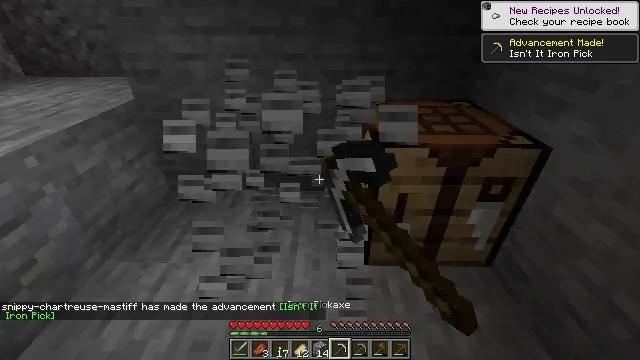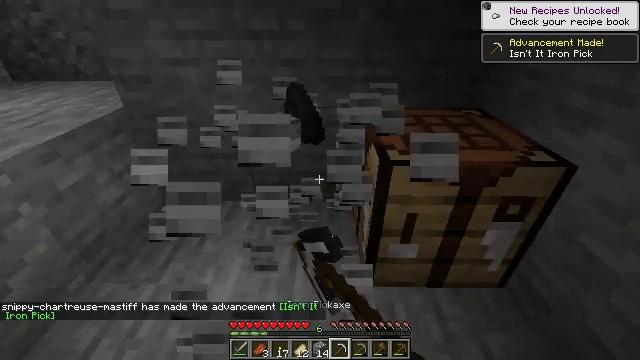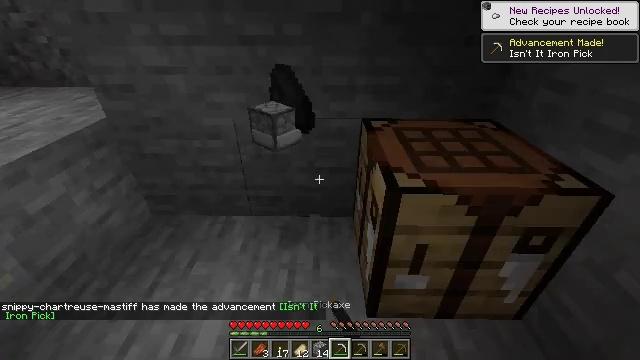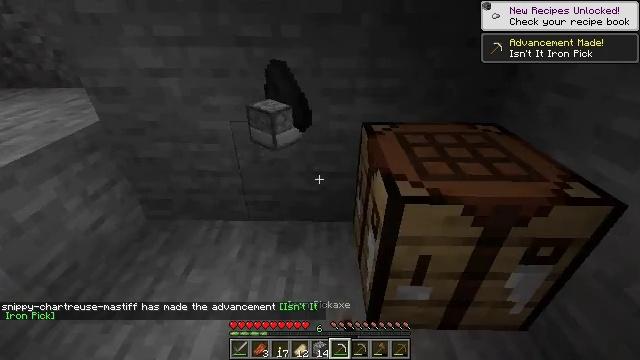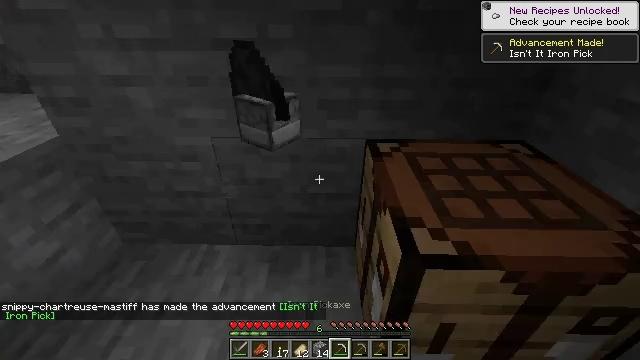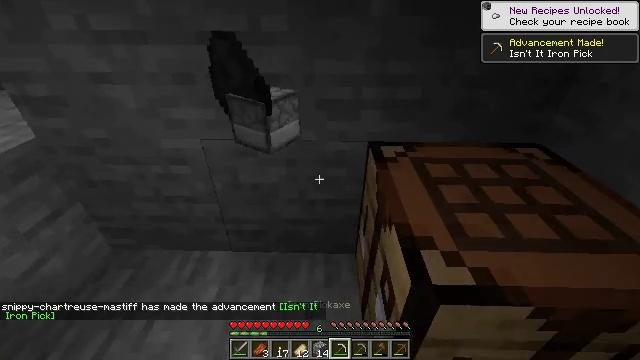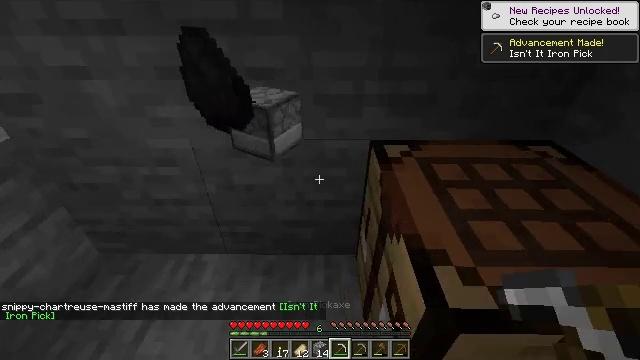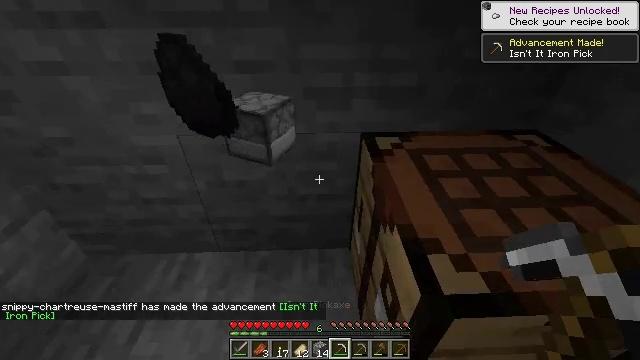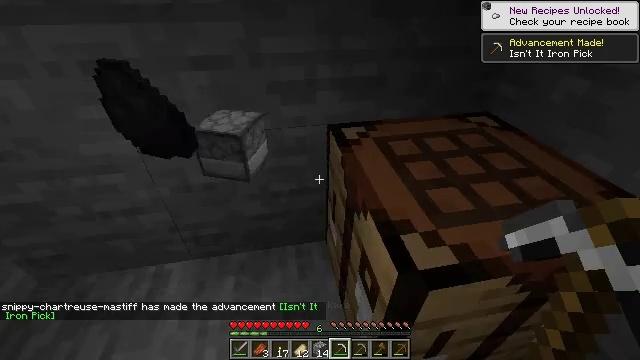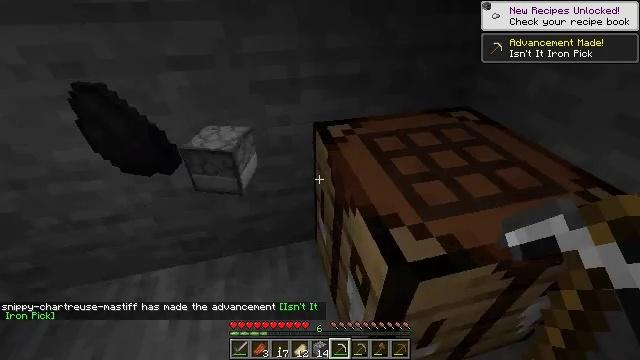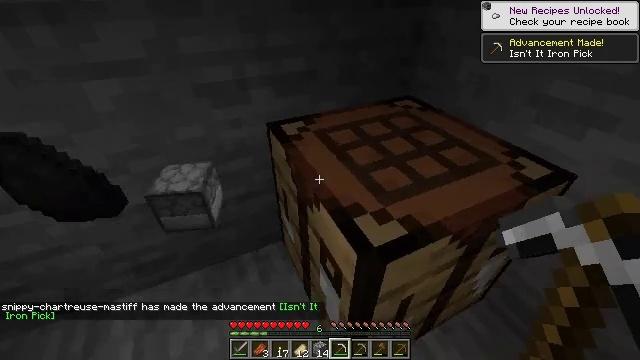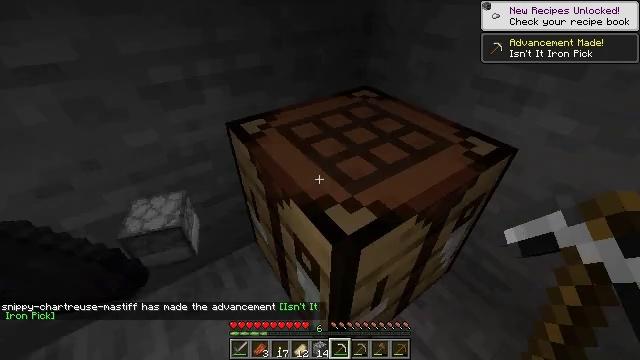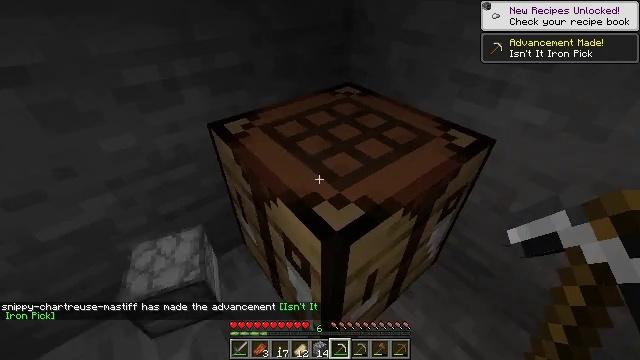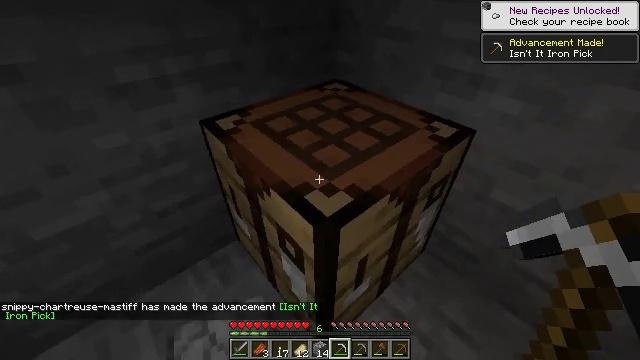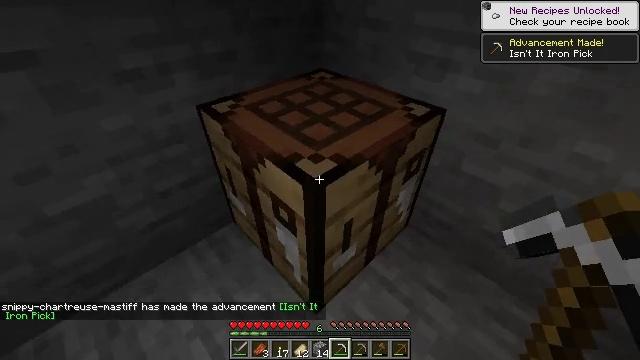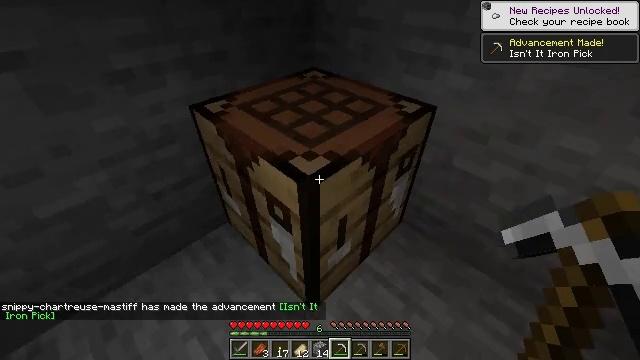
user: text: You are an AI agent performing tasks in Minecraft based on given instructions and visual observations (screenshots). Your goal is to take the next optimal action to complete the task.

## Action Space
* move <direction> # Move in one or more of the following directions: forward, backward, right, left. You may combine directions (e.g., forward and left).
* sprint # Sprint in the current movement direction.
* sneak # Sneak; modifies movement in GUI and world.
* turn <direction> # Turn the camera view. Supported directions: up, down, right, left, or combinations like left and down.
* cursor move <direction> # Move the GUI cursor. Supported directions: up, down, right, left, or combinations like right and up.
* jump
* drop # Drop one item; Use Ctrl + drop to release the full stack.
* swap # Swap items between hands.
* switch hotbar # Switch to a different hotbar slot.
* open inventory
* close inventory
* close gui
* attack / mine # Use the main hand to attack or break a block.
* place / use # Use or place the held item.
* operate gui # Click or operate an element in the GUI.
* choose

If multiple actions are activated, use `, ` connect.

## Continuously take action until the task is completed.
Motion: motion action
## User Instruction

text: Get the crafting table into the inventory.
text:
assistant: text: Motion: move forward
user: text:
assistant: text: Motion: move forward
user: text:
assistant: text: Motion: move forward
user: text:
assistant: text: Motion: move forward
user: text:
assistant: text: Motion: move forward, turn down
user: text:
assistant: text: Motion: move forward, turn down
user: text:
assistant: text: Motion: turn right and down
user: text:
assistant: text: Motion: turn right
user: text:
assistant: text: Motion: turn right
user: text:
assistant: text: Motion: turn right
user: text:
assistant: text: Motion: turn right and down
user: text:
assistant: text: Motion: turn right
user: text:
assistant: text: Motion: move back, turn right
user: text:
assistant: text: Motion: move back, turn right
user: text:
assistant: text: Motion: move back, turn right
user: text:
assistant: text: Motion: move back
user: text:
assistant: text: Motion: move back
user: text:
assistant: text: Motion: no_op
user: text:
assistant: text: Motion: no_op
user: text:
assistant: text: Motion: no_op
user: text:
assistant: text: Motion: no_op
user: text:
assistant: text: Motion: no_op
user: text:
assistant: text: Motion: no_op
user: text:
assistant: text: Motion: no_op
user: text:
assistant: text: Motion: no_op
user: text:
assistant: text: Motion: no_op
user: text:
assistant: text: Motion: no_op
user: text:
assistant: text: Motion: no_op
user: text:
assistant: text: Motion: no_op
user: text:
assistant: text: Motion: no_op